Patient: sex F, age 59
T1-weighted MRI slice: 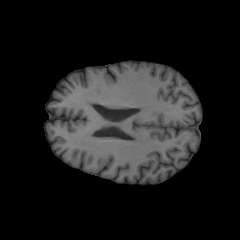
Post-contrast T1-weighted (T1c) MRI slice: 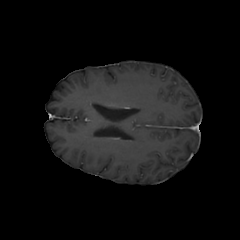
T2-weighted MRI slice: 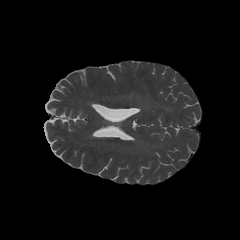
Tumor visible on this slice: no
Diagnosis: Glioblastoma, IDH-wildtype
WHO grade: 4